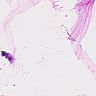
Metastatic tissue present: no